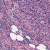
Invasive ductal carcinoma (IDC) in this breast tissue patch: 1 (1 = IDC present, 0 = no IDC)